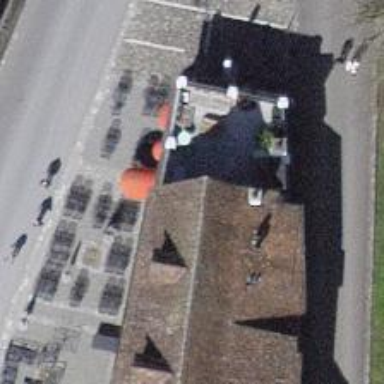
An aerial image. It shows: Restaurant.